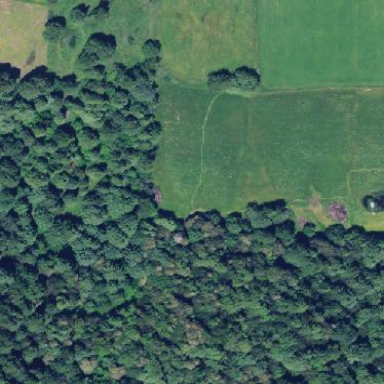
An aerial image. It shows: Forest area.